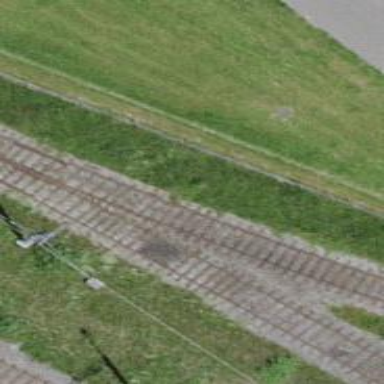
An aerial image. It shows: Disused railway spur with one track.